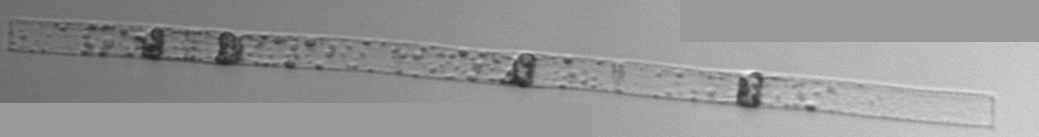
Label: Dactyliosolen_blavyanus